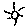
Label: sun